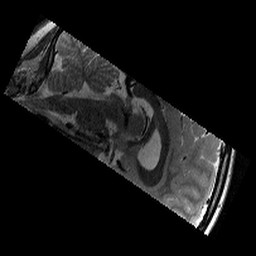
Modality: T2w
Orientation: sagittal
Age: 11
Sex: male
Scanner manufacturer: siemens
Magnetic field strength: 3 T
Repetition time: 9.23 s
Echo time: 0.067 s